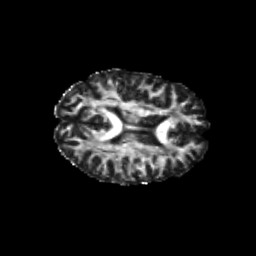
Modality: FA
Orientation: axial
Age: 24
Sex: female
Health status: healthy
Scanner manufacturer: siemens
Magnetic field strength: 3 T
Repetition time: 10.8 s
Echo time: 0.082 s